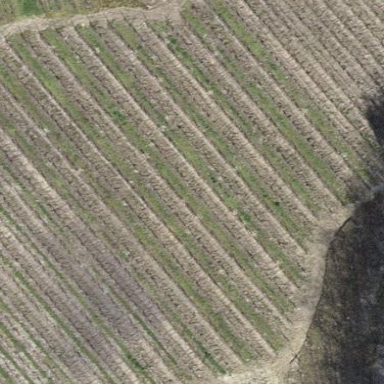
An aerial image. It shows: Vineyard where grapes are grown.